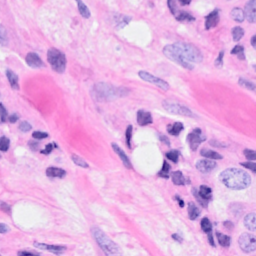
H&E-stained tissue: Breast